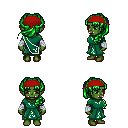
a pixel art fantasy rpg character, female body template, orc, green skin, sash dress, teal pants, green princess hairstyle, red bandana, white cloth bandages, four views (front, back, left, right), 2x2 character sprite sheet, small pixel art, hard edges, no anti-aliasing